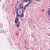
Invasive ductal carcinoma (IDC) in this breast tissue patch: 0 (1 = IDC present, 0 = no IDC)